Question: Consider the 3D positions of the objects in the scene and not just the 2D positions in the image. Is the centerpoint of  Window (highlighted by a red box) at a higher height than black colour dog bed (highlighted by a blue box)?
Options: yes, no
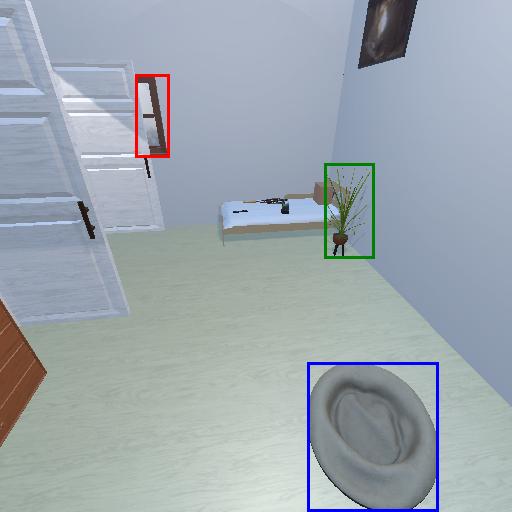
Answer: yes